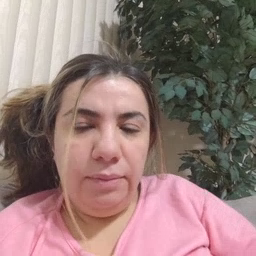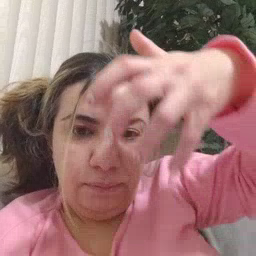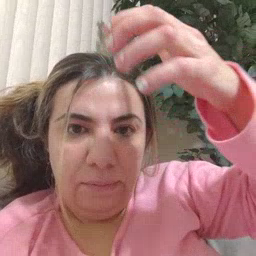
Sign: lion